Question: I wrote an expandableDatePickerElement as a MonoTouch.Dialog.Element
(Changed the code from:<URL>
Here's my code for that:
'''
using System;
using MonoTouch.Dialog;
using MonoTouch.UIKit;
using System.Drawing;
namespace ImageToDo
{
public class ExpandableDatePickerElement : Element, IElementSizing
{
Section _parentSection;
UITableViewCell _stringElementCell;
DateTime _minDate;
DateTime _maxDate;
public UIDatePicker Picker{ get; set; }
UIViewElement _viewElement;
public ExpandableDatePickerElement (Section parentSection, DateTime minDate, DateTime maxDate)
:base("date")
{
this._maxDate = maxDate;
this._minDate = minDate;
_parentSection = parentSection;
InitializePicker ();
}
private void InitializePicker()
{
Picker = new UIDatePicker (new RectangleF (0, 0, 320, 200));
Picker.Mode = UIDatePickerMode.DateAndTime;
Picker.MinimumDate = _minDate;
Picker.MaximumDate = _maxDate;
_viewElement = new UIViewElement (String.Empty, Picker, true);
}
public override void Selected (DialogViewController dvc, MonoTouch.UIKit.UITableView tableView, MonoTouch.Foundation.NSIndexPath path)
{
base.Selected (dvc, tableView, path);
_stringElementCell.DetailTextLabel.Text = DateTimeHelper.NSDateToDateTime (Picker.Date).ToString ();
if (_parentSection.Elements.Contains (_viewElement))
Collapse ();
else
_parentSection.Add (_viewElement);
}
public override UITableViewCell GetCell (UITableView tv)
{
const string cellKey = "ExpandableDatePickerElement";
var cell = tv.DequeueReusableCell (cellKey);
if (cell == null)
{
cell = new UITableViewCell (UITableViewCellStyle.Value1, cellKey);
cell.TextLabel.Font = UIFont.SystemFontOfSize (17f);
cell.TextLabel.TextColor = UIColor.Black;
cell.TextLabel.AdjustsFontSizeToFitWidth = true;
cell.TextLabel.MinimumScaleFactor = .5f;
cell.Accessory = UITableViewCellAccessory.None;
cell.SelectionStyle = UITableViewCellSelectionStyle.None;
cell.TextLabel.Text="Date";
cell.DetailTextLabel.Font = UIFont.SystemFontOfSize (16f);
cell.DetailTextLabel.TextColor = UIColor.LightGray;
cell.DetailTextLabel.AdjustsFontSizeToFitWidth = true;
cell.DetailTextLabel.MinimumScaleFactor = .5f;
cell.DetailTextLabel.Text=DateTime.Now.ToString();
}
_stringElementCell = cell;
return _stringElementCell;
}
public void Collapse()
{
_parentSection.Remove (_viewElement);
}
#region IElementSizing implementation
public float GetHeight (MonoTouch.UIKit.UITableView tableView, MonoTouch.Foundation.NSIndexPath indexPath)
{
return 44;
}
#endregion
}
}
'''
This Code works pretty fine. Whenever I had this element on my Dialog it expands the right way if a user taps the element.
But if I add it to an existing root element (which is already displayed) it does not work correct. It looks like the table does not expand the cell.
Sample Code for this scenario:
'''
RootElement root = new RootElement ("Root");
Section defaultSection = new Section ("Default");
CheckboxElement checkElem = new CheckboxElement ("Check");
defaultSection.Add (checkElem);
Section section = new Section ("expandable");
var expandableElement = new ExpandableDatePickerElement(section, DateTime.Now, DateTime.Now.AddYears(2));
checkElem.Tapped += delegate()
{
if(section.Elements.Contains(expandableElement))
section.Remove(expandableElement);
else
section.Add (expandableElement);
};
root.Add (defaultSection);
root.Add (section);
DialogViewController dv = new DialogViewController (root);
NavigationController.PushViewController (dv, true);
'''
Here is picture of the expanded element (Scrolling the datepicker works only on the upper side of the picker):

Does anyone know whats happening this issue or what I am doing wrong with this code?
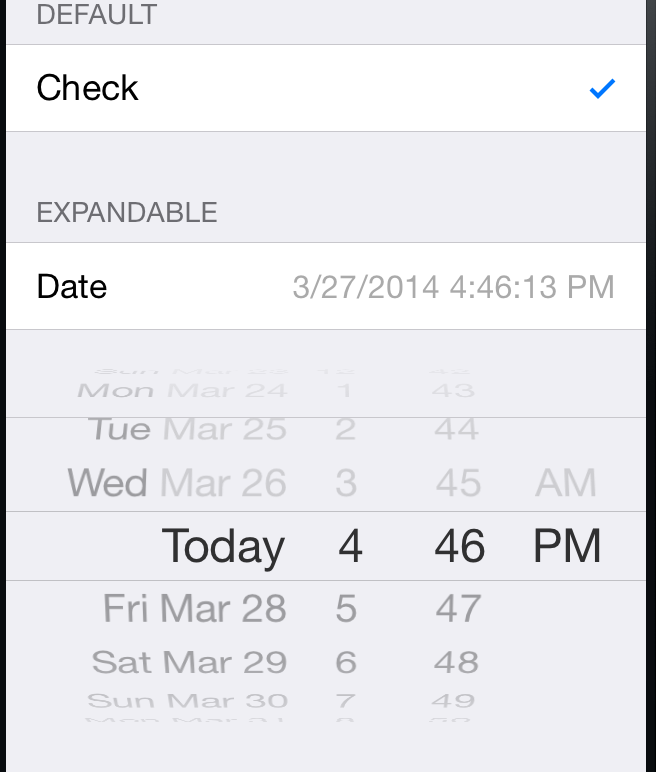
Answer: I figured out that GetHeight on the expandableElement was never called.
Adding the following line fixed the problem for me:
'''
root.UnevenRows = true;
'''